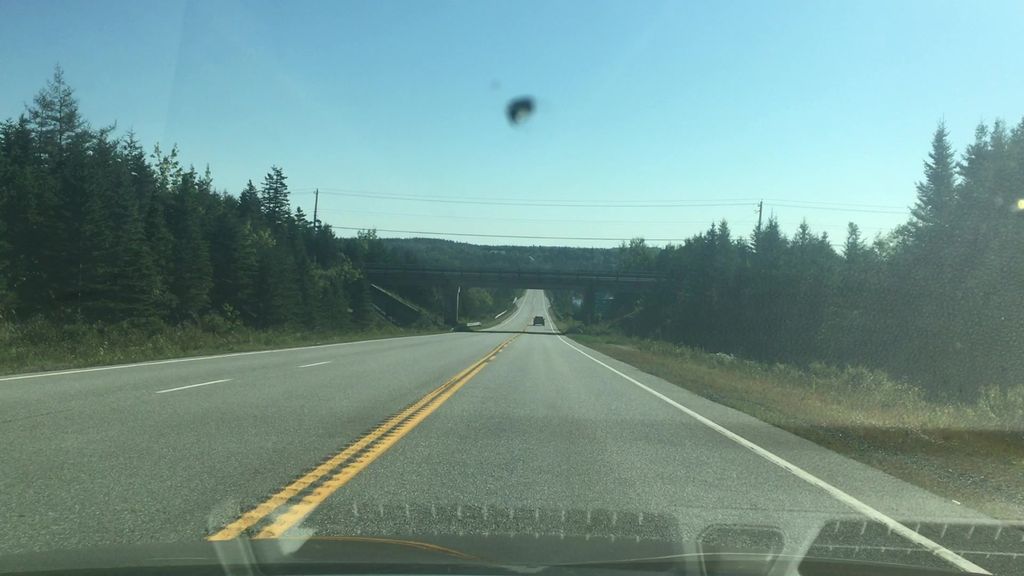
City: halifax